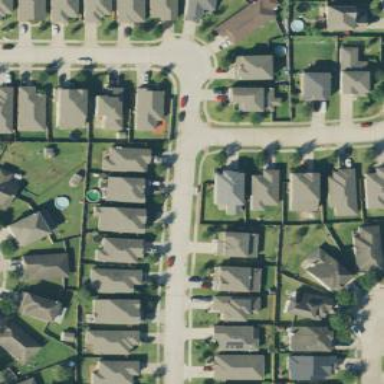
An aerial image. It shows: Residential road with separate sidewalk.